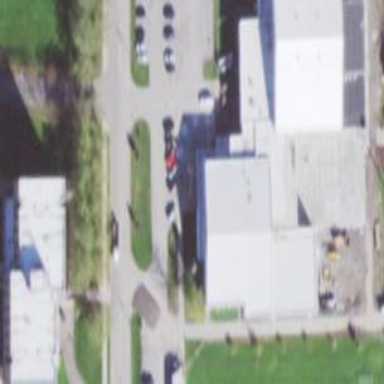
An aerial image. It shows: Sports center building.